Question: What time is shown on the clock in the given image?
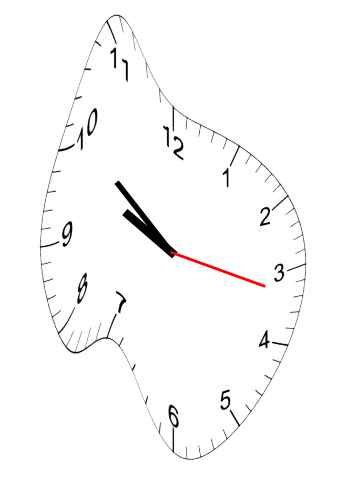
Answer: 09:51:17